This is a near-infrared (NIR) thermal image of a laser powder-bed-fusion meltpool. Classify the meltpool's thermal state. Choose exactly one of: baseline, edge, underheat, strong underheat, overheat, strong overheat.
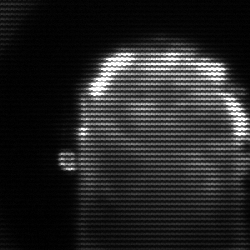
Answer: baseline